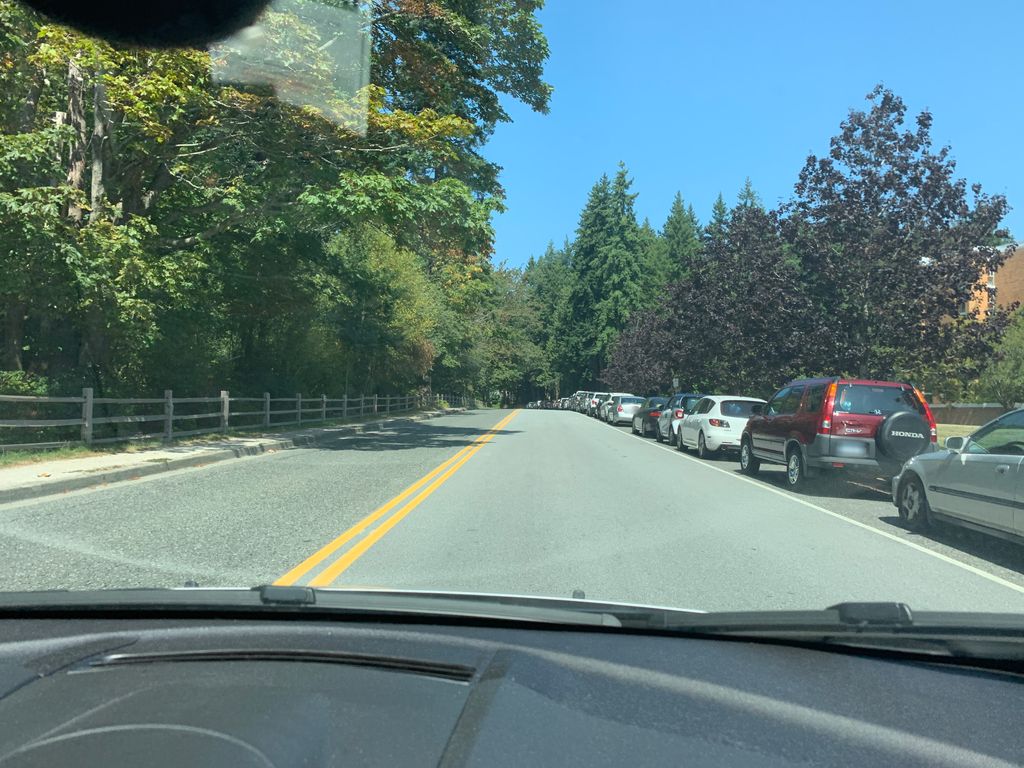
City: vancouver